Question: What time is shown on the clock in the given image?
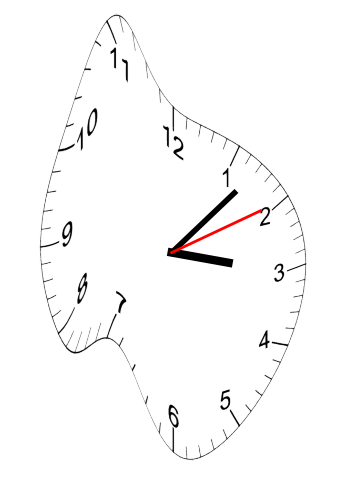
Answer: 03:07:10